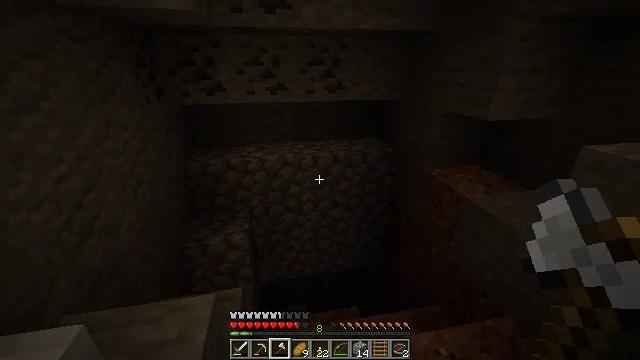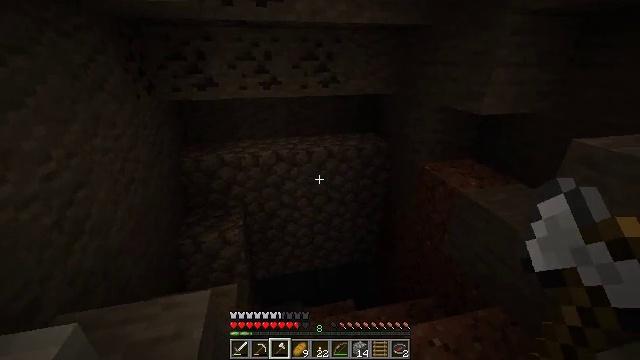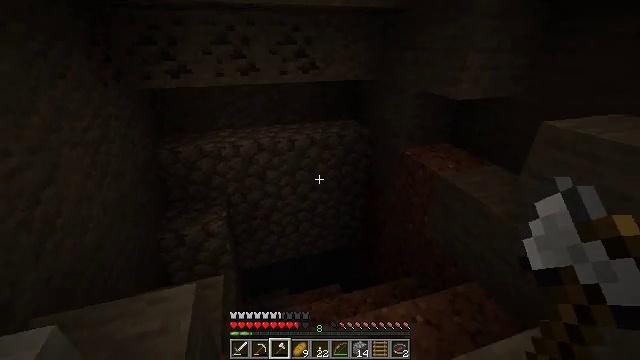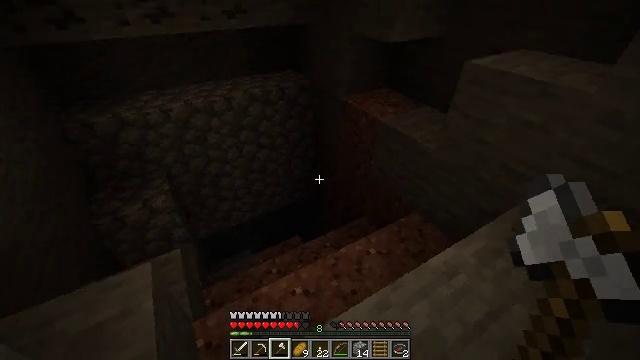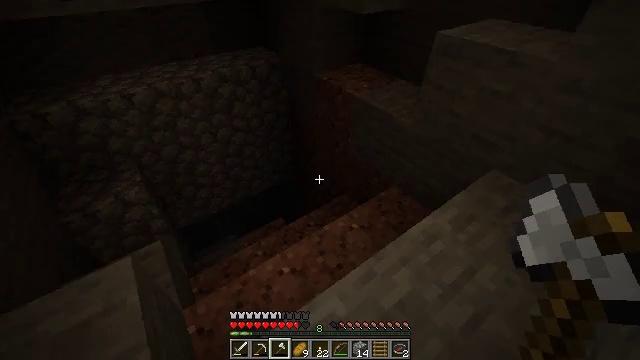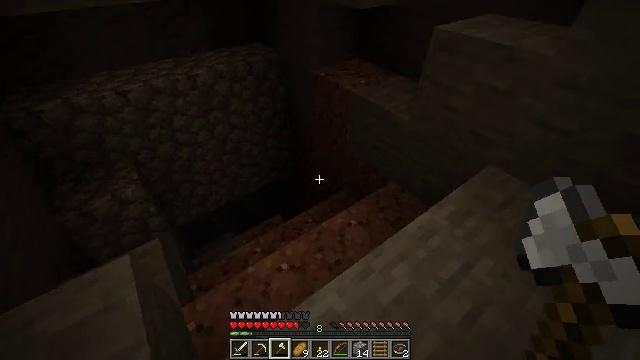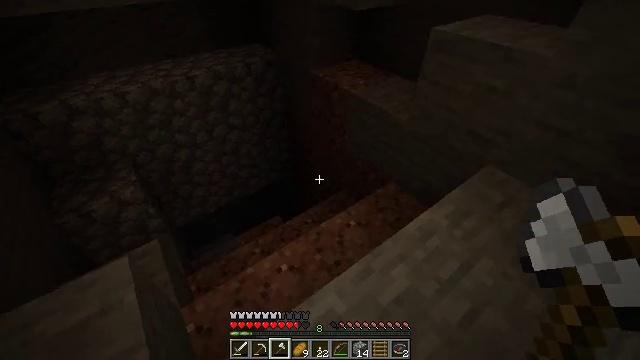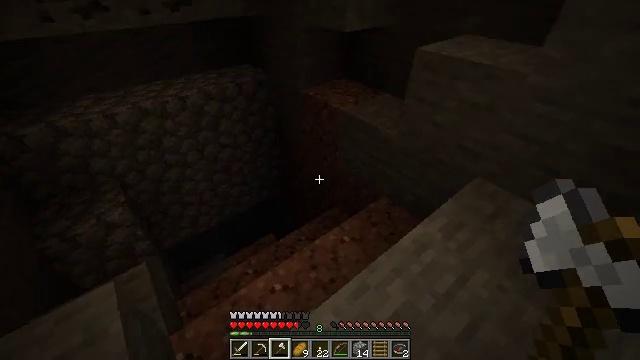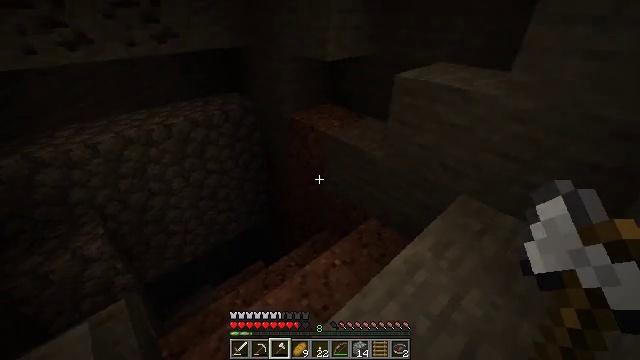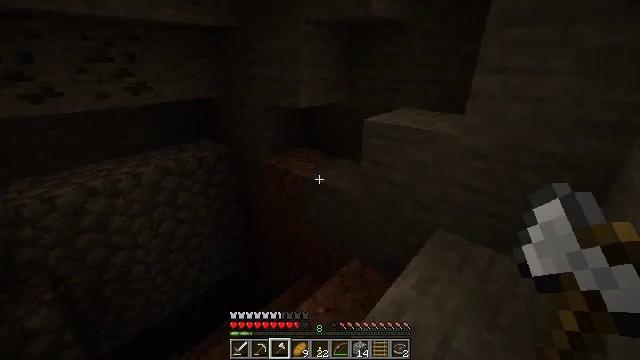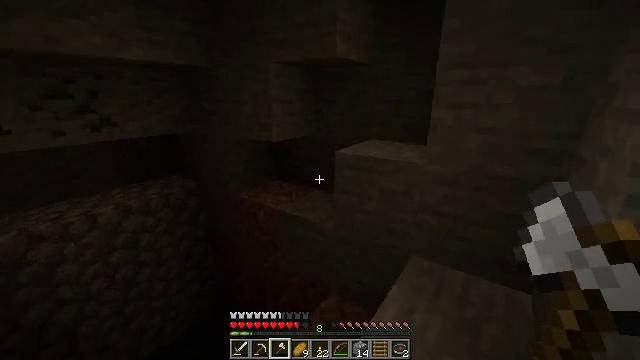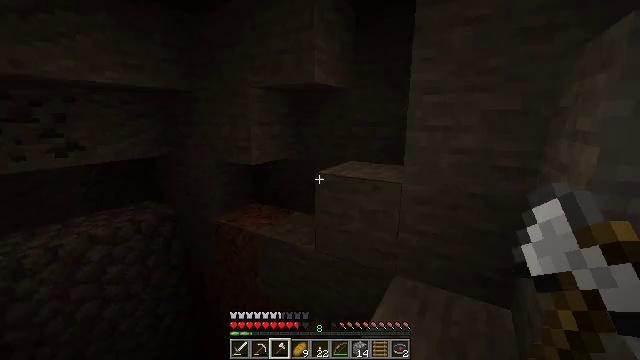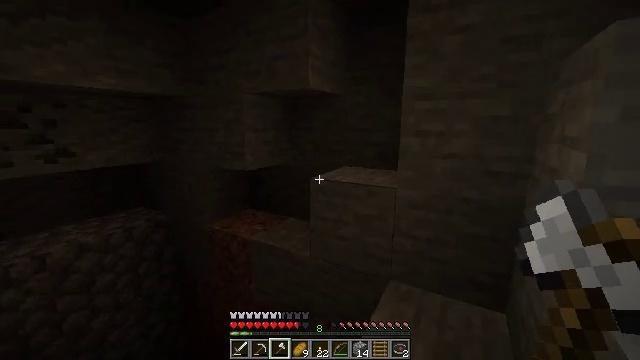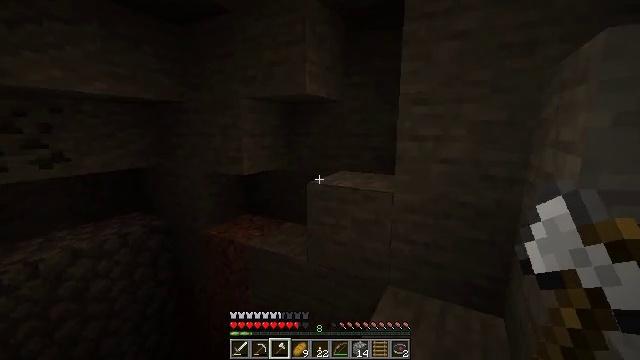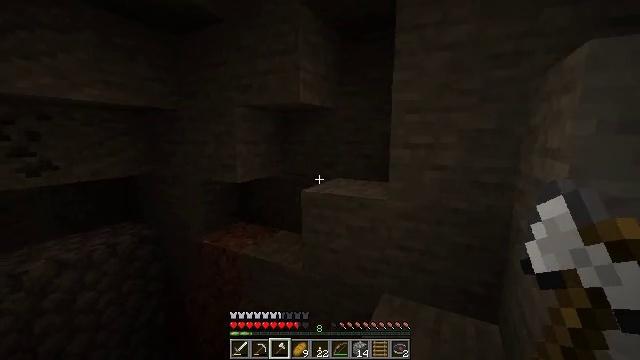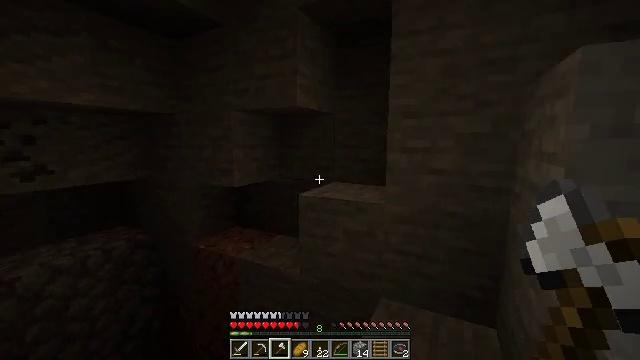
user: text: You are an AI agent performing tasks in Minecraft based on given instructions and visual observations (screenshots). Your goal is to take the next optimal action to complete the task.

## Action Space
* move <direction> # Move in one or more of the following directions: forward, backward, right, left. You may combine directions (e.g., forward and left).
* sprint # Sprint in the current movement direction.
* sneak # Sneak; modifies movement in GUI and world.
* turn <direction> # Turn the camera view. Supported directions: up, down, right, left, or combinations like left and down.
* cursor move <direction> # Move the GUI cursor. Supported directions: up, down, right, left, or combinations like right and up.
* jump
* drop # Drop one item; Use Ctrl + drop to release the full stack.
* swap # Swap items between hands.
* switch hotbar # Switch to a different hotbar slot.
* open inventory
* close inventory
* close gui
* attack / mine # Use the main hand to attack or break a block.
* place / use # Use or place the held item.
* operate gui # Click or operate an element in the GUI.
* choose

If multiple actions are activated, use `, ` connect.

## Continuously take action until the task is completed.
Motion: motion action
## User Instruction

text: Mine the wall torch to remove it.
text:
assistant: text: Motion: turn right and down
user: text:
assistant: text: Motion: turn right and down
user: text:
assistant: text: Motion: turn right and down
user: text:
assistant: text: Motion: turn right and down
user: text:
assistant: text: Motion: no_op
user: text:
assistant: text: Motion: no_op
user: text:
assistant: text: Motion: turn right and up
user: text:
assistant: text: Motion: turn right and up
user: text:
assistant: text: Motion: turn right and up
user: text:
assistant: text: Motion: turn right and up
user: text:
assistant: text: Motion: turn right and up
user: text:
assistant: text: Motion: turn right and up
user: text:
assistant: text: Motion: turn up
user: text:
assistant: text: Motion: turn right and up
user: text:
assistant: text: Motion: no_op
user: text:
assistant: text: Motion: turn right and up
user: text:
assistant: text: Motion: turn right and up
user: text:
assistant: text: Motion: no_op
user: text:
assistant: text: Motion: no_op
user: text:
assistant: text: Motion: no_op
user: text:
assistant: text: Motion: turn right and up
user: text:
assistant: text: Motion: turn right and up
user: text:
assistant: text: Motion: turn right and up
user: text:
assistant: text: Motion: turn right and down
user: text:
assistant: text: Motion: turn right and down
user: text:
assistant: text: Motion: turn right and down
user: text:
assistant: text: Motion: no_op
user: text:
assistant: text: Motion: no_op
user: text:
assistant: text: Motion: turn right
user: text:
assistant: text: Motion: turn right